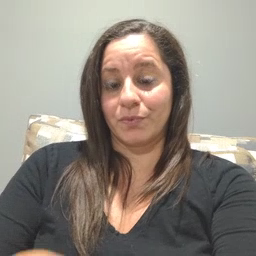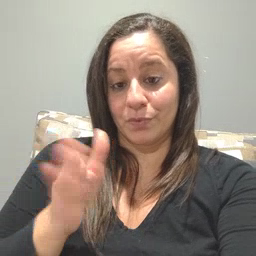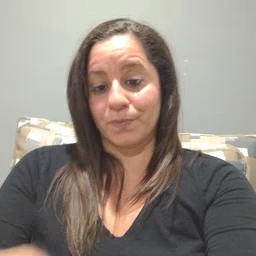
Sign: room